Question:
I've got the above textarea being populated by jquery keyup, ajax, php and mysql.
I now need to be able to allow a mouse over affect when the line with the mouseover will be highlighted, cursor:pointer and be able to select one and have it appear in the above input.
I'm not sure how to even start this part.
Can someone give me a push in the right direction?
thankyou
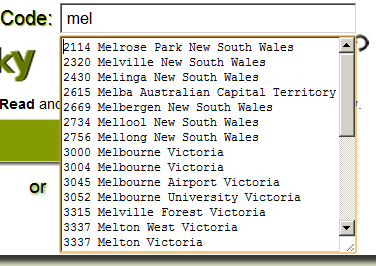
Answer: It's much better and easier to convert that 'textarea' to a list and convert each line of text to a text box as list items:
'''
var text = $('#text').html().split('
');
var list = $('<ul></ul>');
$.each(text, function(k, v) {
if (v != '') {
$('<li>' + '<input type="text" id="' + k + '" value="' + v + '" />').appendTo(list);
}
});
$('#text').replaceWith(list);
'''
see <URL> example.
then:
register an event handler for 'mousemove()' on the list element and use 'target' to get hovered item:
'''
$('#listElement').mousemove(function(e) {
$('#textBoxElement).val($(e.target).val());
});
'''
see <URL> demo.
and finally put them <URL>.